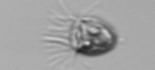
Label: Balanion